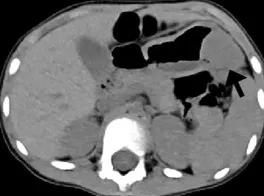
CT imaging features of gastroblastoma. (A) CT scan showed a nodule with homogeneous density and well-circumscribed on the lesser curvature of stomach (arrow).
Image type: radiology (ct)